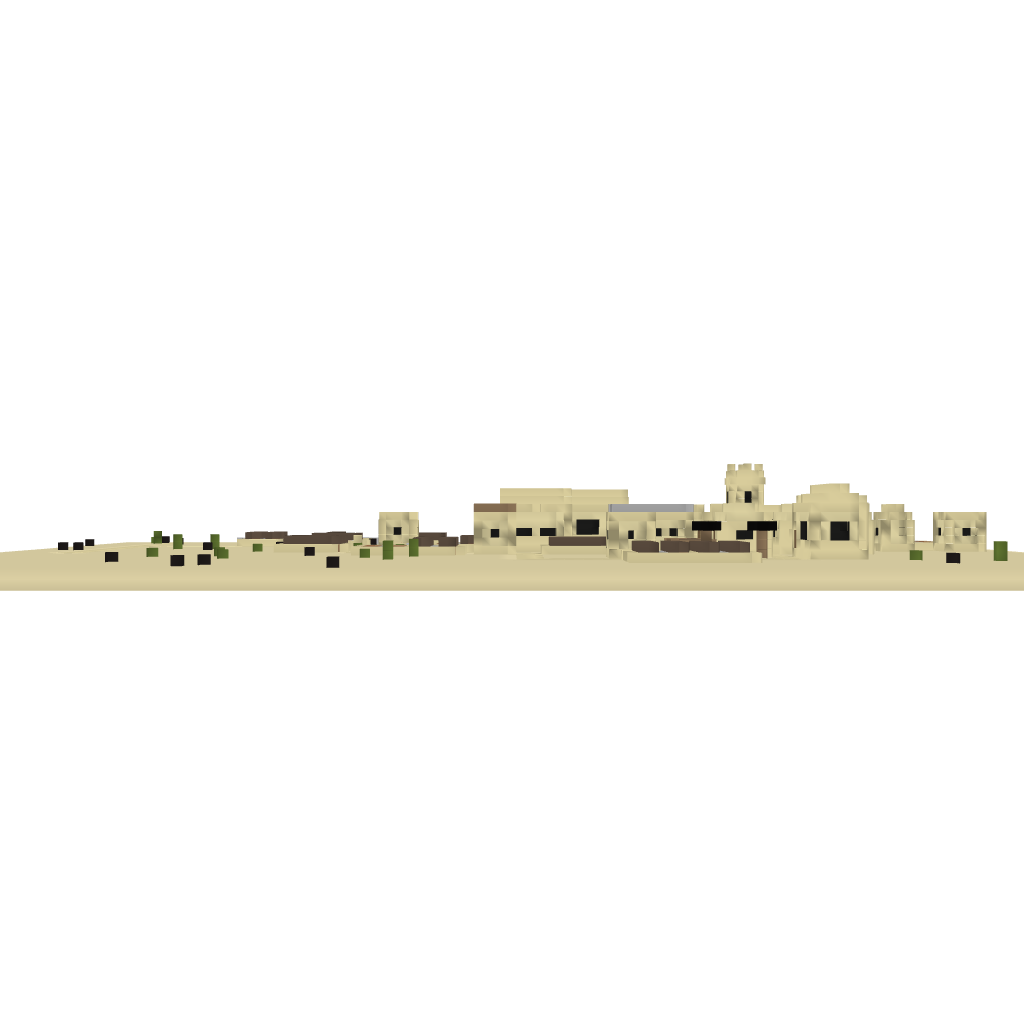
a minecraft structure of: Default Desert Town Village